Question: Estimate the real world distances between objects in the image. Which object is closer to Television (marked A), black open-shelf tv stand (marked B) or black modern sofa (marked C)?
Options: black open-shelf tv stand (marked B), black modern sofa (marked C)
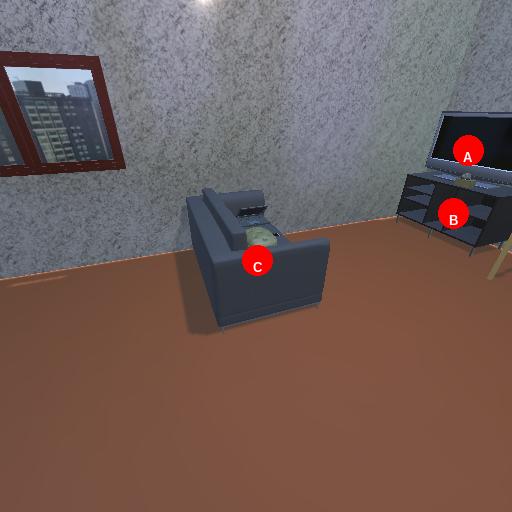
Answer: black open-shelf tv stand (marked B)